Interaction volume radius: 10 \u00c5
Interaction volume height: 10 \u00c5
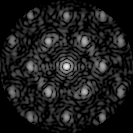
Disorder parameter: 0.4231